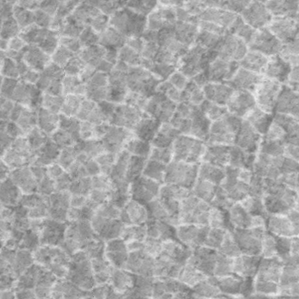
Label: frost